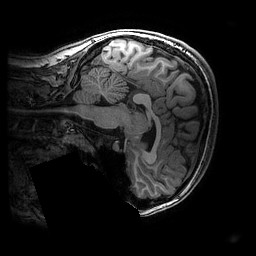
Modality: T1w
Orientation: sagittal
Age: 17
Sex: female
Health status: ill
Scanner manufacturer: ge
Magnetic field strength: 3 T
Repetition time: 0.007664 s
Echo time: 0.00342 s